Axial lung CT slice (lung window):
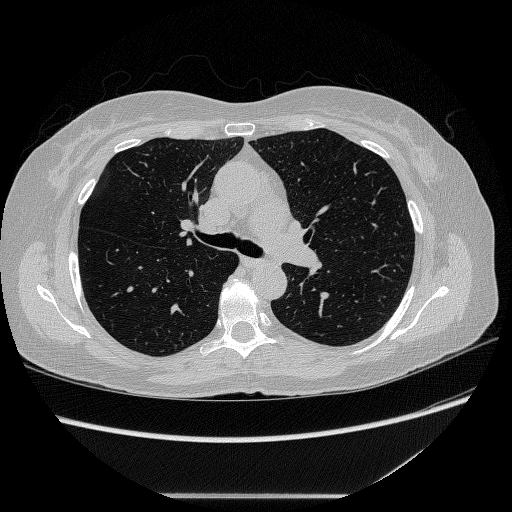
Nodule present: no